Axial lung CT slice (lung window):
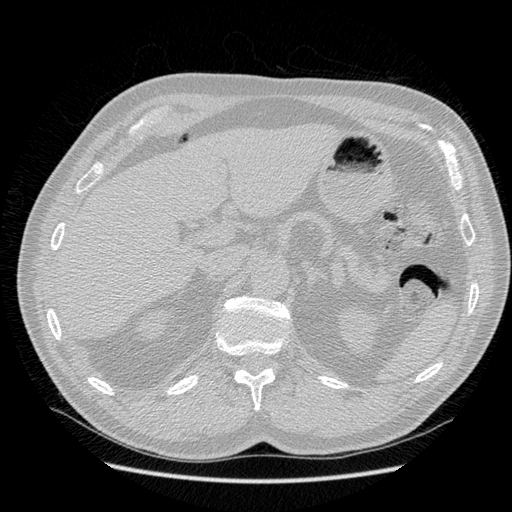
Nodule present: no